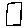
Label: square